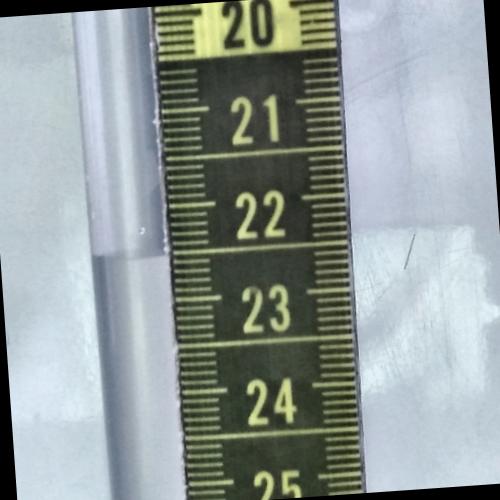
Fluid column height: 22.5 cm